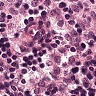
Metastatic tissue present: no